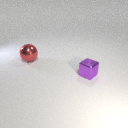
large red metal sphere behind small purple metal cube